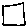
Label: square